Field crop: maize
Growth stage: 1
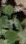
Species: chenopodium